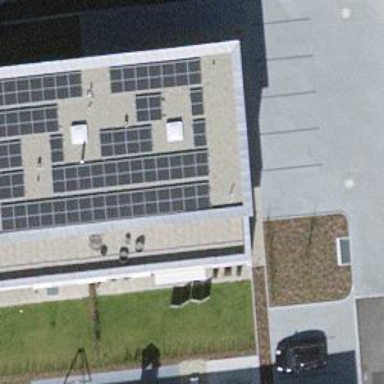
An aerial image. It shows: Solar power generator using photovoltaic method with solar photovoltaic panel types.